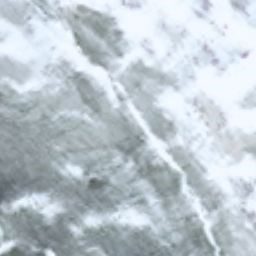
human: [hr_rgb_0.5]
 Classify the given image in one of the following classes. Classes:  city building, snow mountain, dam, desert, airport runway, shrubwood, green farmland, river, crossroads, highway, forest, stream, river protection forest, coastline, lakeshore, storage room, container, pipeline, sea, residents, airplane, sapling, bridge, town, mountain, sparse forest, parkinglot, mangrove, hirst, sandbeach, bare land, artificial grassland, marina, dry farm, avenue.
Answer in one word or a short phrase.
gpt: snow mountain